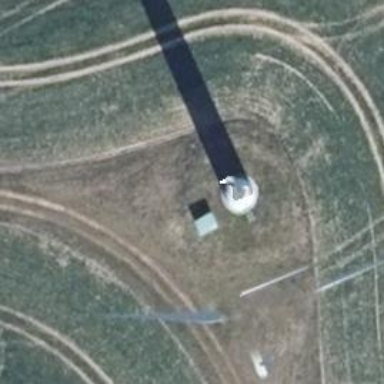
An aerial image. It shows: Wind generator using horizontal axis wind turbines.